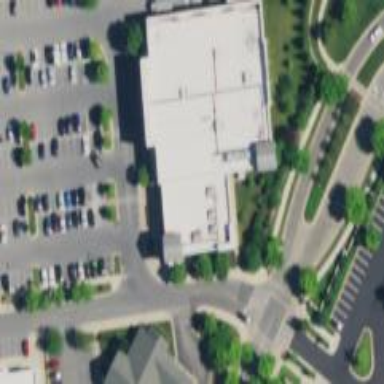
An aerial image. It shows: Retail building housing supermarket.